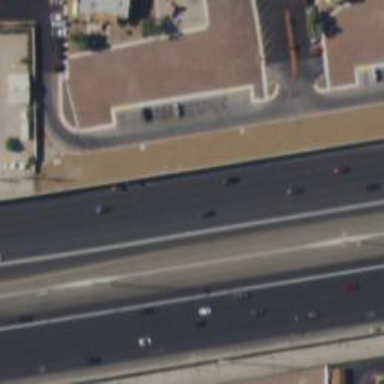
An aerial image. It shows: Asphalt motorway.